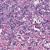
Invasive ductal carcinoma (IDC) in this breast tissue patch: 1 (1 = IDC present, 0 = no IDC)